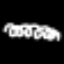
Label: squiggle